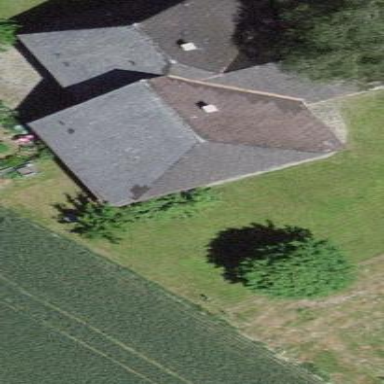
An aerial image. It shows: Farm building.